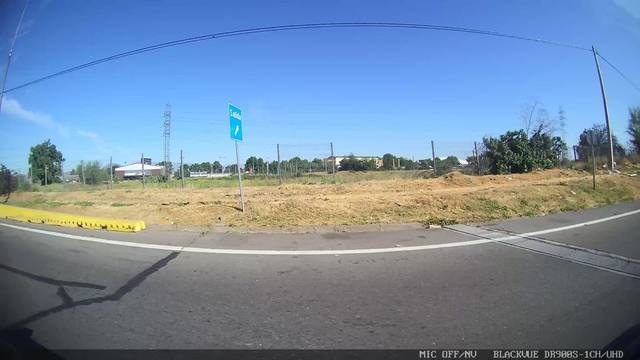
Region: Chile
Coordinates: -33.487, -70.745